Modality: unknown
Slice 53 of 93
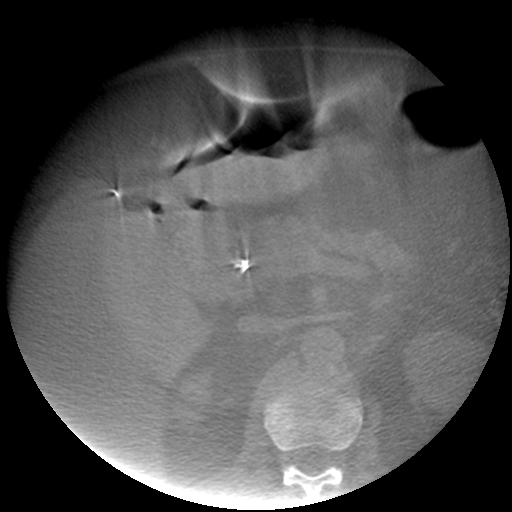